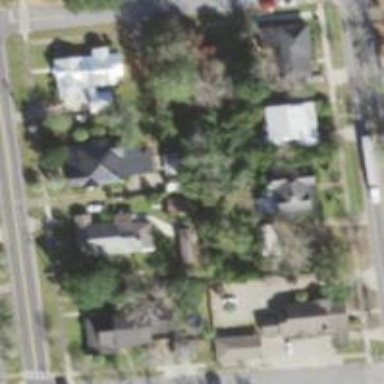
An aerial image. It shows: This residential area consists of single-family homes.